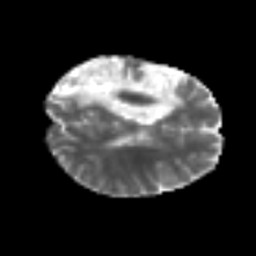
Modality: MD
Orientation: axial
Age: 39
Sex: female
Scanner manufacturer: siemens
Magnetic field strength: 3 T
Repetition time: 6.1 s
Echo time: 0.101 s